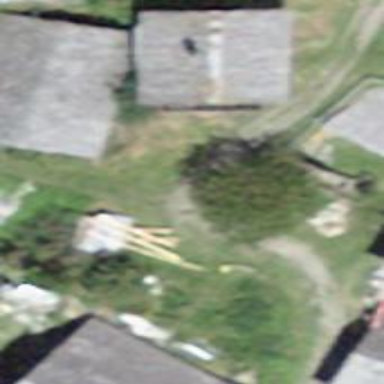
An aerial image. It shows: Red bench.